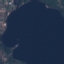
Land use / land cover: SeaLake